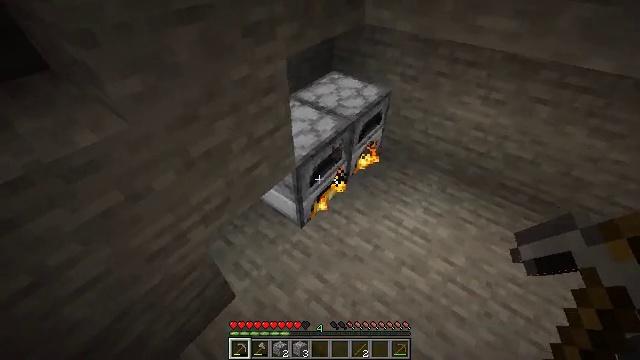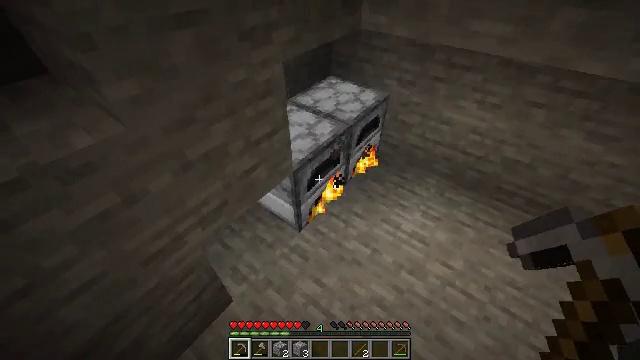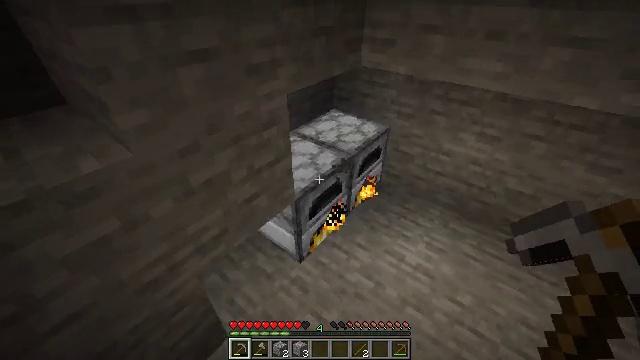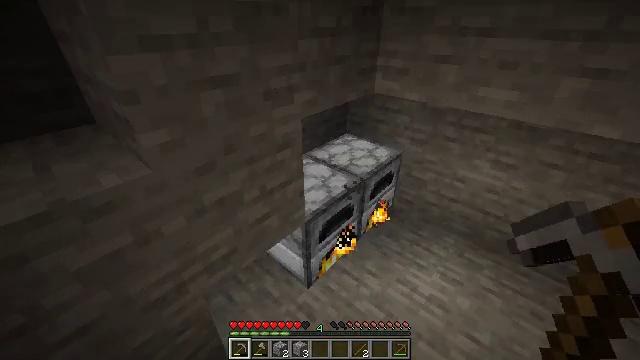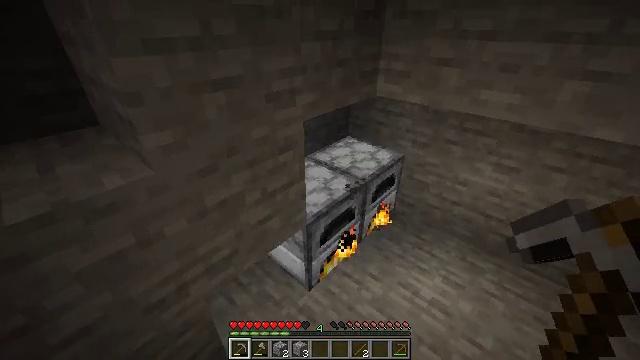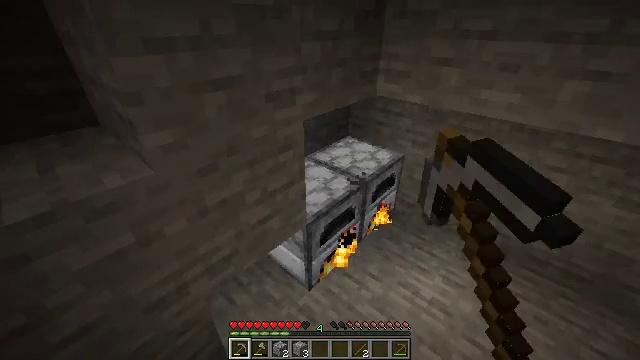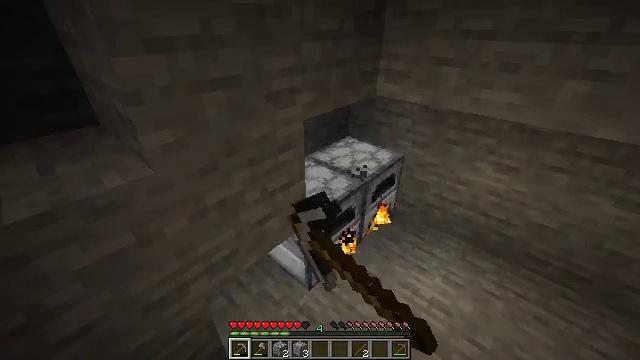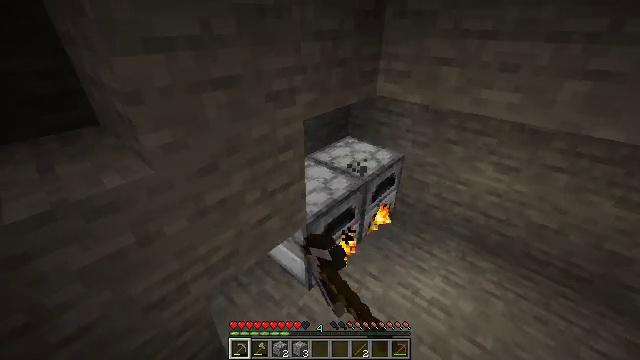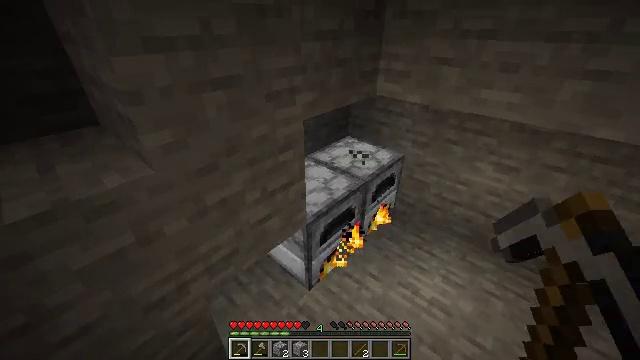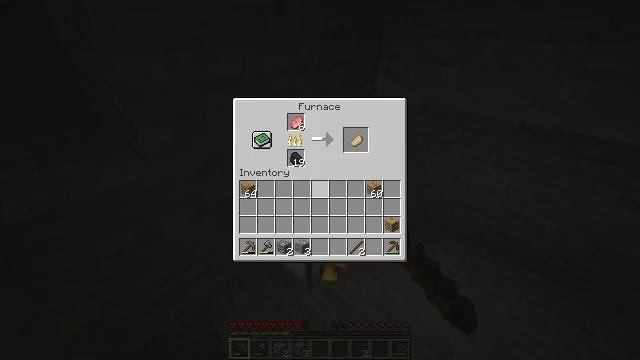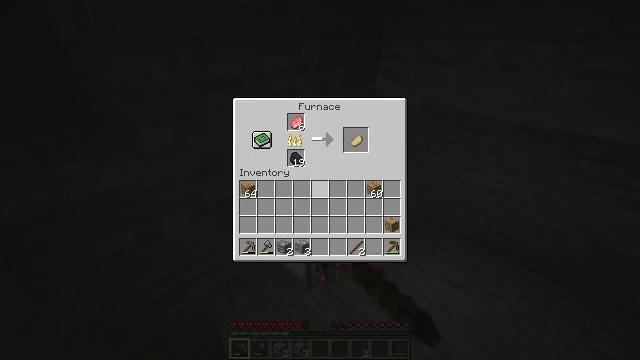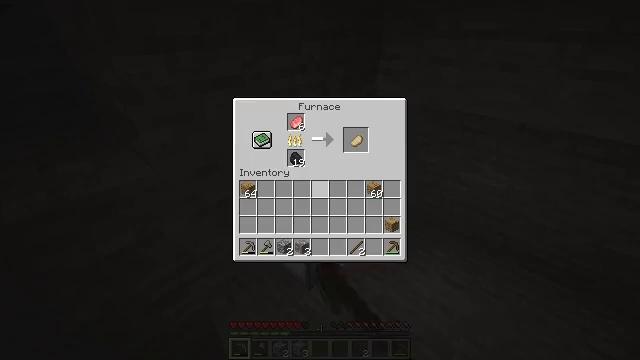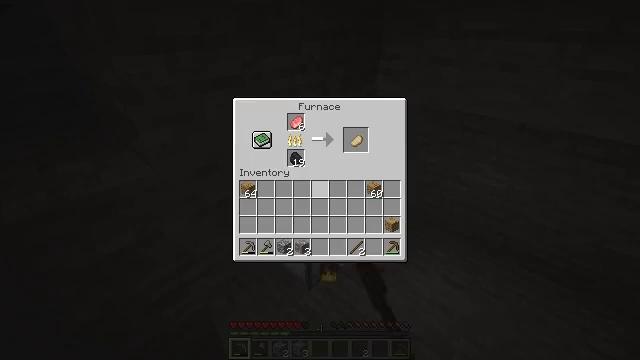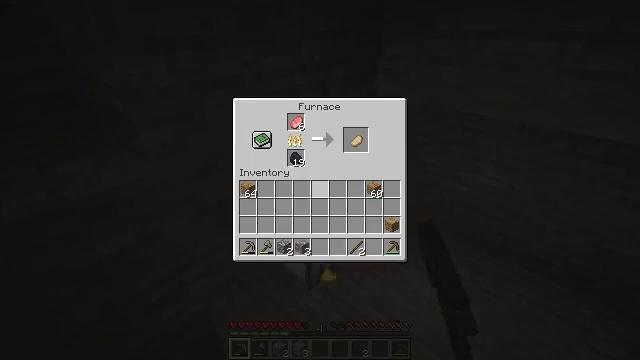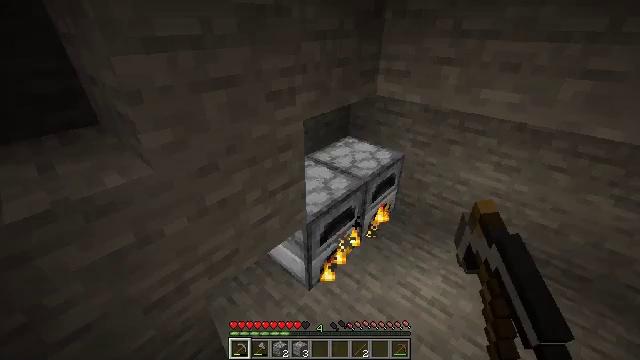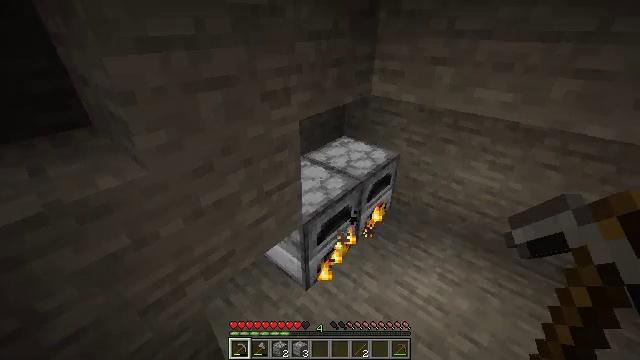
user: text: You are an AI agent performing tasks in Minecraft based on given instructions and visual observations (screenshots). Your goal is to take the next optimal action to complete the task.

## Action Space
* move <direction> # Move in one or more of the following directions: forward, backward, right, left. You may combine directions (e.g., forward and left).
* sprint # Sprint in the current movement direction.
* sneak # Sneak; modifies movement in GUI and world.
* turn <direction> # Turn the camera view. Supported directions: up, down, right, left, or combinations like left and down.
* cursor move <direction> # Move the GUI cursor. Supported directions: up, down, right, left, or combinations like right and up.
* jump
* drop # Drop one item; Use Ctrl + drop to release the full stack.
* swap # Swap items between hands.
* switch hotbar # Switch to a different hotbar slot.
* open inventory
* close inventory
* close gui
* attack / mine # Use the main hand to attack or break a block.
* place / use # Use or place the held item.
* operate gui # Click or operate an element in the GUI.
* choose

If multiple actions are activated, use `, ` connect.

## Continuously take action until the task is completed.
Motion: motion action
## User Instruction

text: craft item air
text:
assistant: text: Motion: turn up
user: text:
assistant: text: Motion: turn up
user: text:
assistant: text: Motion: turn left and up
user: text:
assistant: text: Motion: use / place
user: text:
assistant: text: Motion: use / place
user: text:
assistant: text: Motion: use / place
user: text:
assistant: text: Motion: use / place
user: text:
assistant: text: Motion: use / place
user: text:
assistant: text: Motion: open gui
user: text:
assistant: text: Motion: no_op
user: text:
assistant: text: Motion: no_op
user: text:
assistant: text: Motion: no_op
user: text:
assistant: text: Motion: no_op
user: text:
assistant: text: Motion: no_op
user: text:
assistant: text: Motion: turn right, close gui
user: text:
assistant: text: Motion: turn right and down
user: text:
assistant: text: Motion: turn right
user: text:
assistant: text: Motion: no_op
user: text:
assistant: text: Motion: move forward
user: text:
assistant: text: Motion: move forward
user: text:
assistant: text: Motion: move forward
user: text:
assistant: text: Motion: move forward
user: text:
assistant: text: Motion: move forward
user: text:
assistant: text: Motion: move forward, use / place
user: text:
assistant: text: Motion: use / place
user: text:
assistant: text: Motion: use / place
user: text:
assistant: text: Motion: no_op
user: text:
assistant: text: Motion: no_op
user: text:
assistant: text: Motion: open gui
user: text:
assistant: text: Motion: cursor move right